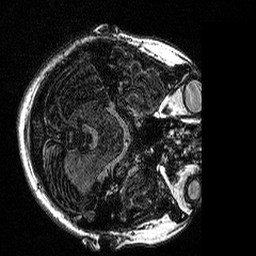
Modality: MP2RAGE
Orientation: axial
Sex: female
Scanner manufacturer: siemens
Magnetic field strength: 3 T
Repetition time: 5 s
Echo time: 0.00292 s